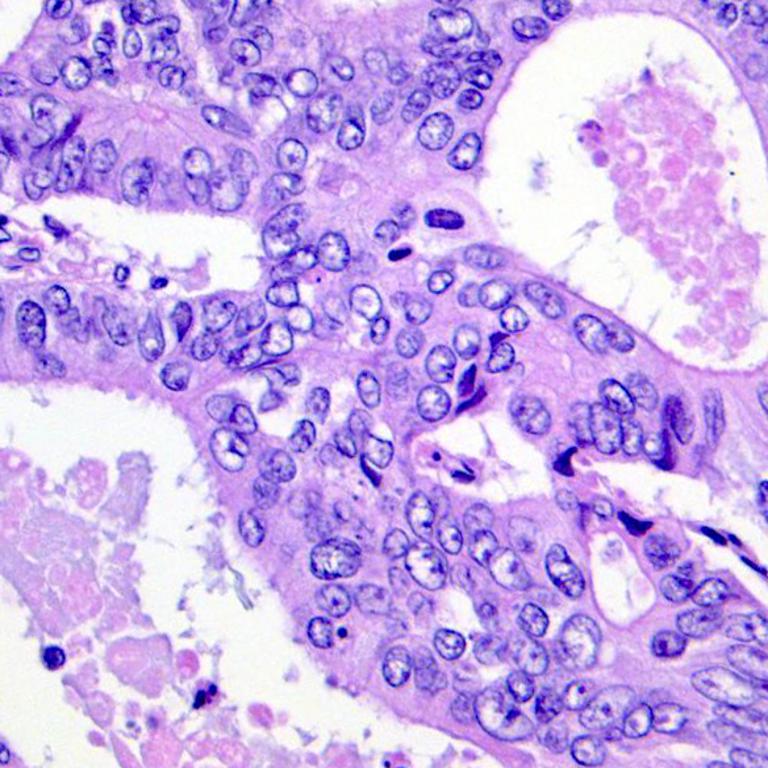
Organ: colon
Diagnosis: adenocarcinomas